Question: I have a problem merging what I think is two different heads in HG. When I update between the two revisions (512 and 502 in the screen shot) there are differences between the files. However when I try to merge 512 to 502 it says that there's nothing to merge. If I update to rev. 512 and try to merge 502 to 512 I get the following error message instead: "merging with a working directory ancestor has no effect". Judging by the error message it looks like 502 is a parent of 512 but based on the graph they look like two different heads. What am I doing wrong or misunderstanding?

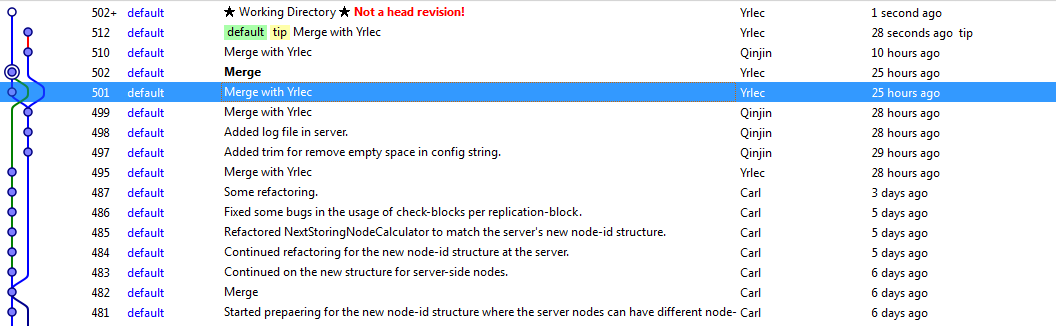
Answer: > but based on the graph they look like
two different heads. What am I doing
wrong or misunderstanding
The graph pretty clearly shows that 502 isn't a head at all, right there in red. Your view is filtering away changesets, changesets that must show that 502 is an ancestor of 512.
Can you disable the filter and re-post the image, or better yet provide the output of the command line 'hg glog' command?
Worst case you can 'hg update 502' commit a do-nothing change, whose parent is 502, and then merge that with 512, but you're better off getting the full picture/understanding of what's going on.